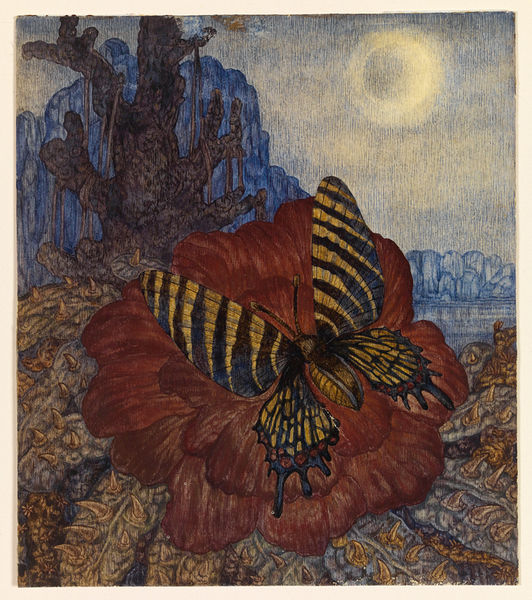
Titel: Remembrance, Remembrance
Künstler: Viktor Alekseev
Standort: Amherst (Massachusetts, USA)
Institution: Mead Art Museum, Amherst College
Schlagwörter: blue, flower, clouds, tree, moon, animal, rose, butterfly, fog, mist